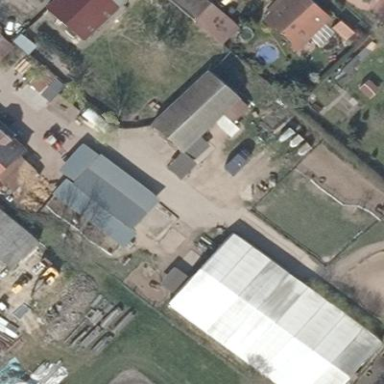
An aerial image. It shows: Farmyard used for horse riding activities.